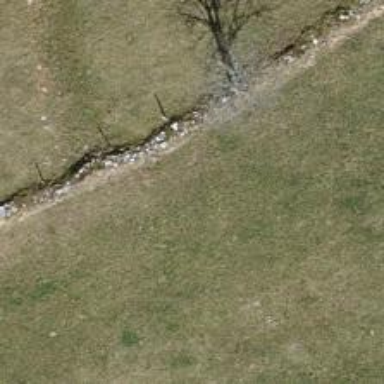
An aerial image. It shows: Wall is shown in the image.